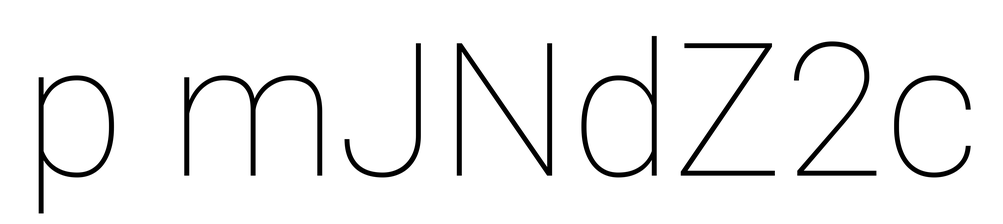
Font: Roboto_Thin